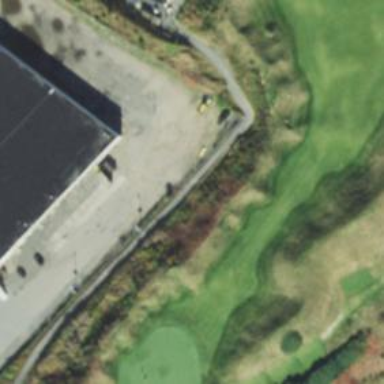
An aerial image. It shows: Golf fairway surrounded by grass.